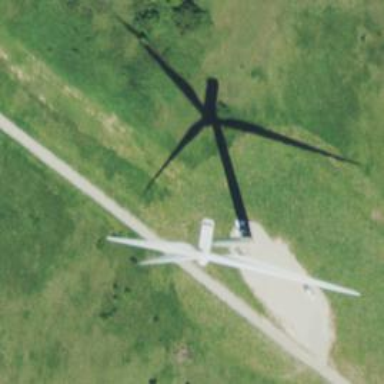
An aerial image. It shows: Wind power generator using wind turbines.